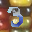
Label: 3